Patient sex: M
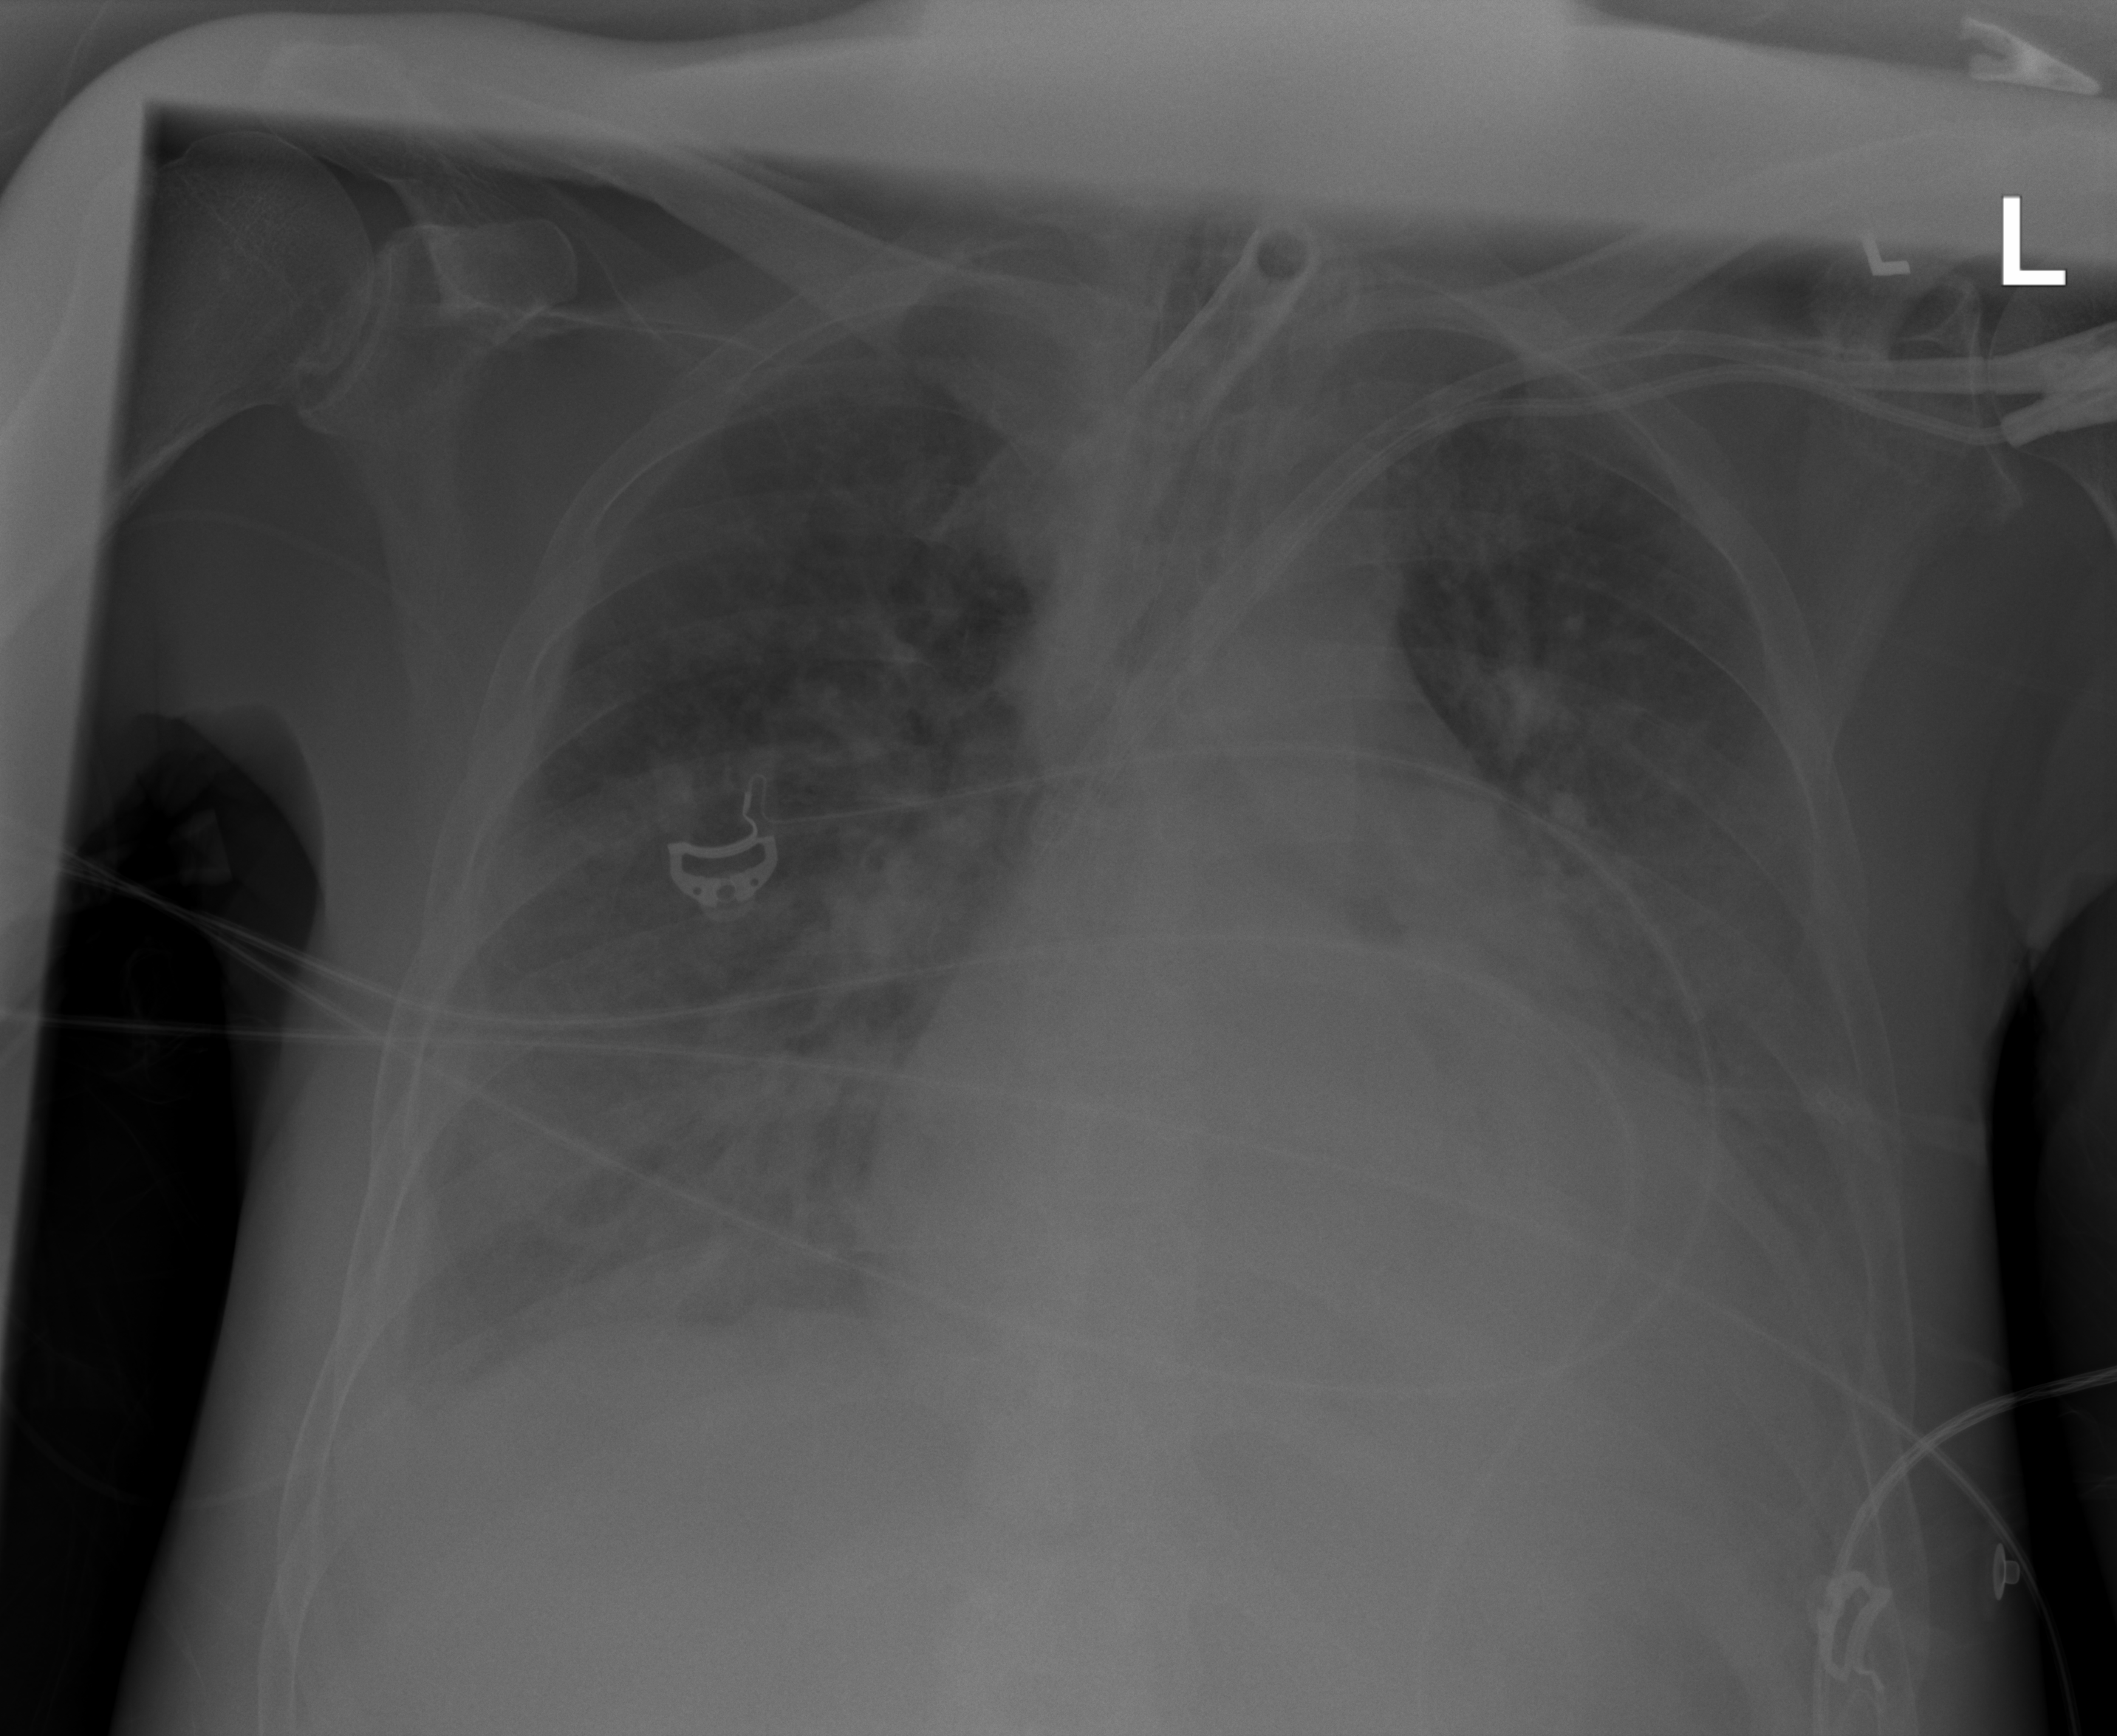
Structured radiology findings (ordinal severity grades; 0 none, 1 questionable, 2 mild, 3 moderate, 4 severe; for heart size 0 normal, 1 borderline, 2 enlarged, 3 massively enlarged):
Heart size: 3
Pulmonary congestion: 2
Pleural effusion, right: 2
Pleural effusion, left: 2
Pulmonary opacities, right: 2
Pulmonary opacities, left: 2
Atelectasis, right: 2
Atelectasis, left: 2